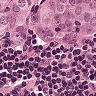
Metastatic tissue present: yes